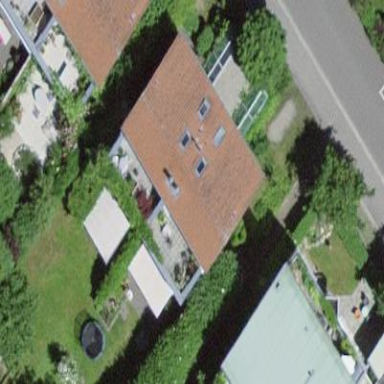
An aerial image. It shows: Gabled terrace building with roof tiles.